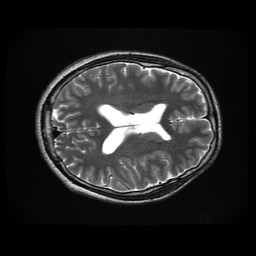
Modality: T2w
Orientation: axial
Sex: male
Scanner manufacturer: ge
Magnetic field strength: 3 T
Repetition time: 5 s
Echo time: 0.101 s